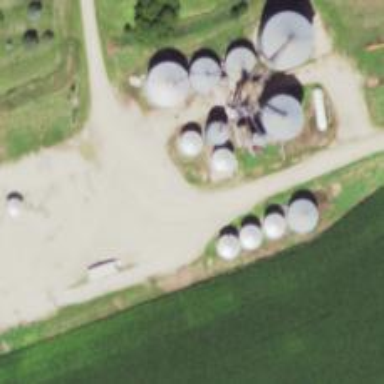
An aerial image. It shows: Silo.